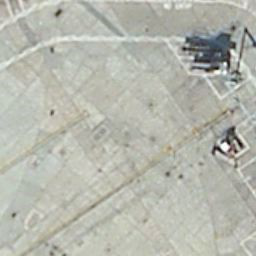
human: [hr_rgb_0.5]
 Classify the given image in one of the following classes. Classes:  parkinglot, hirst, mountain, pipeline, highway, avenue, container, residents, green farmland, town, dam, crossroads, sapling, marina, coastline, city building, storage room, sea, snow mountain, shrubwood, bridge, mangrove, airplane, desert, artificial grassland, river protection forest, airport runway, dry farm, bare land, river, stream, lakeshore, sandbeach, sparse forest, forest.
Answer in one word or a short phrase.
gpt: airport runway